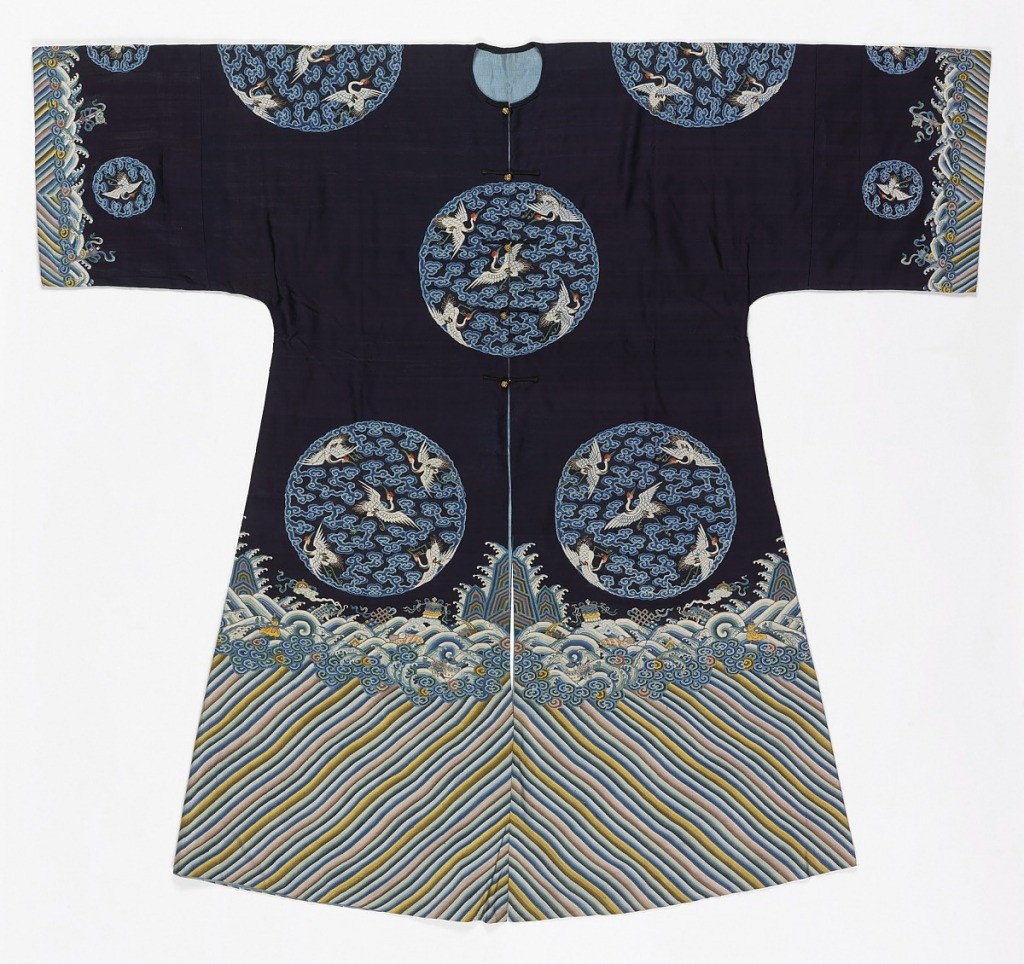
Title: Woman's surcoat
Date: late 19th century
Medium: silk Technique: tapestry weave (kesi) Label: silk tapestry weave (kesi)
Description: A  robe of dark blue silk with a deep wave border at the bottom and sleeve hems. Tapestry-woven design of eight large circular medallions showing five white cranes with red crests and blue cloud bands. Lined with light blue silk.